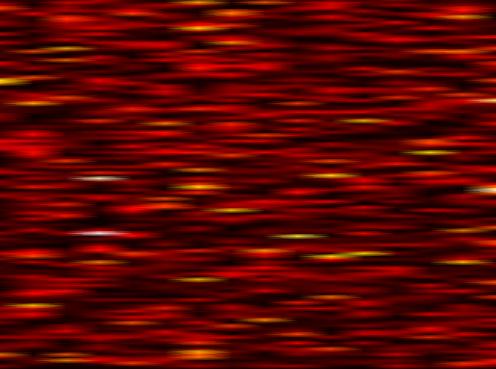
Label: UFMC